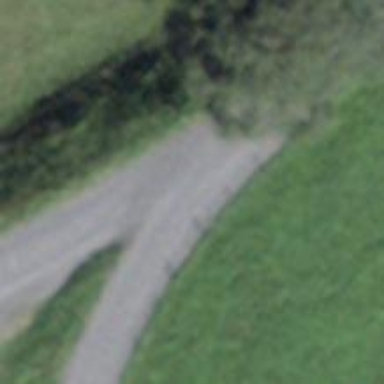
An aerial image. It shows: Unclassified road with paved surface.